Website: walmart
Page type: payment
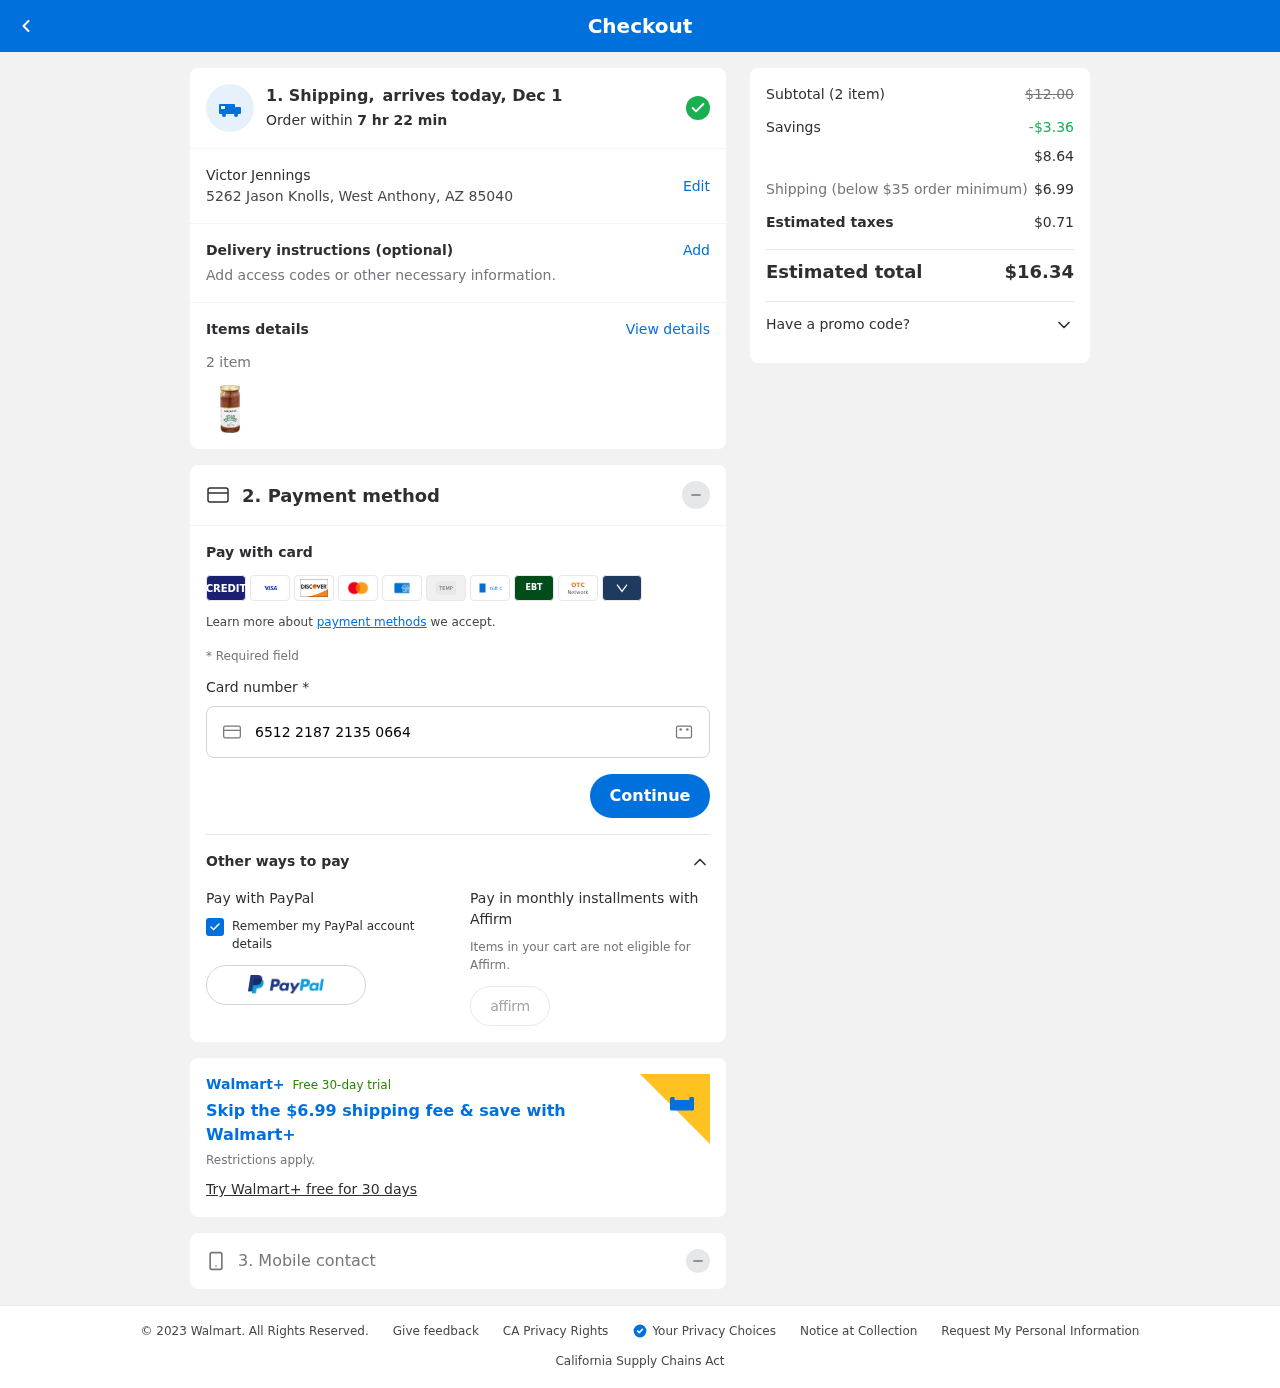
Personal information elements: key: PII_FULLNAME
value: Victor Jennings
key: PII_STREET
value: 5262 Jason Knolls
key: PII_CITY_STATE_ZIP
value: West Anthony, AZ 85040
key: PII_CARD_NUMBER
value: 6512 2187 2135 0664
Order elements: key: ORDER_DELIVERY_DATE
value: Dec 1
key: ORDER_NUM_ITEMS
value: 2
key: ORDER_SUBTOTAL_BEFORE_SAVINGS
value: $12.00
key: ORDER_SAVINGS
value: -$3.36
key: ORDER_SUBTOTAL
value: $8.64
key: ORDER_SHIPPING_COST
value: $6.99
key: ORDER_TAX
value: $0.71
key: ORDER_TOTAL
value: $16.34